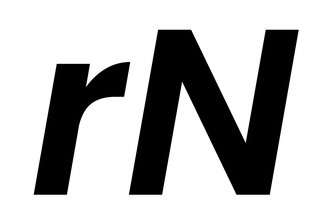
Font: Poppins-SemiBoldItalic